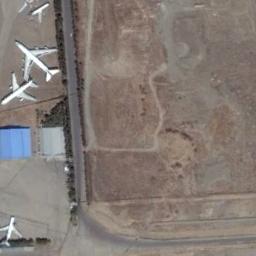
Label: airplane